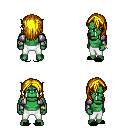
a pixel art fantasy rpg character, male body template, orc, green skin, steel arm armor, white pants, blonde long hairstyle, bracelets, black slippers, four views (front, back, left, right), 2x2 character sprite sheet, small pixel art, hard edges, no anti-aliasing